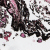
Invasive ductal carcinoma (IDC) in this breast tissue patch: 0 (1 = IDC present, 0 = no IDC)